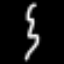
Label: squiggle